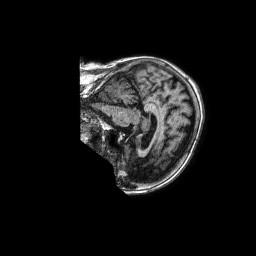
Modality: T1w
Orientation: sagittal
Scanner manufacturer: philips
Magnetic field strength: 1.5 T
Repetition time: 0.008452 s
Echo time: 0.00389 s